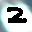
Label: 2